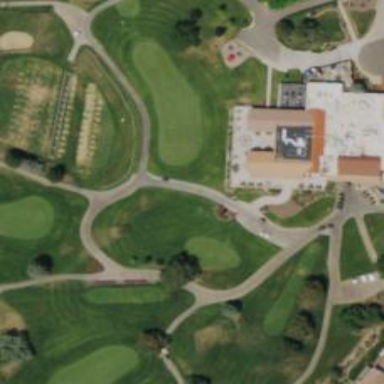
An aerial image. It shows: Golf cartpath that is also road path.